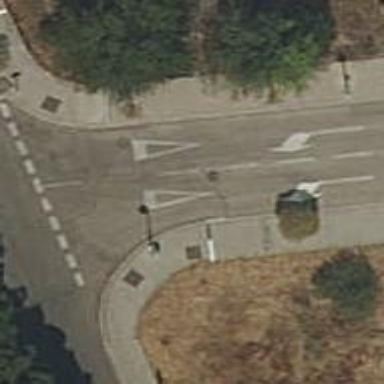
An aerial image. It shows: Road with "give way" sign.